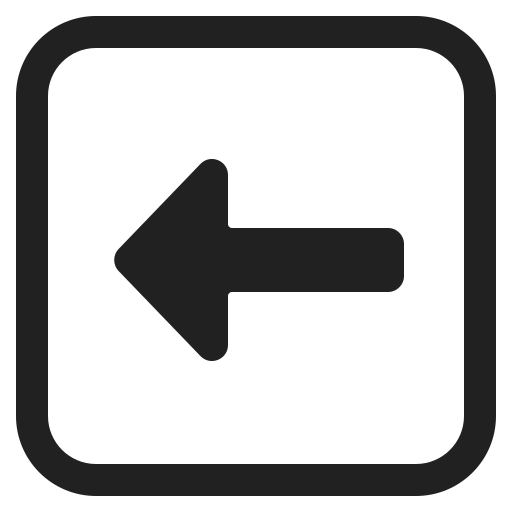
left arrow high contrast